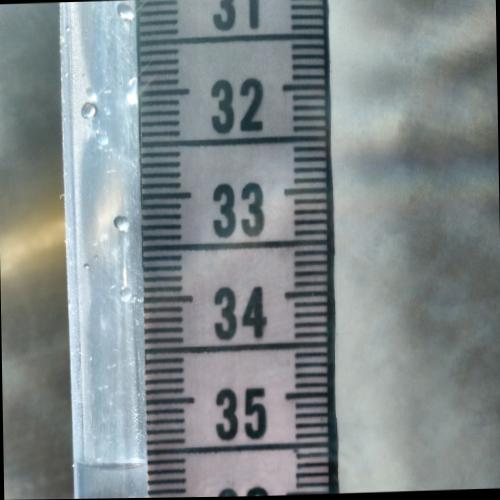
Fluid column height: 35.6 cm